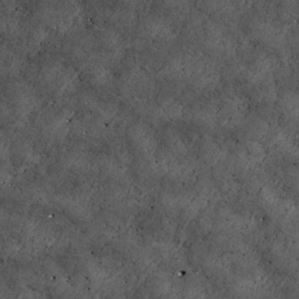
Label: non_frost